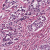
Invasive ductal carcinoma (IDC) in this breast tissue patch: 1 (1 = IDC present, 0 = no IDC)